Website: apple
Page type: payment
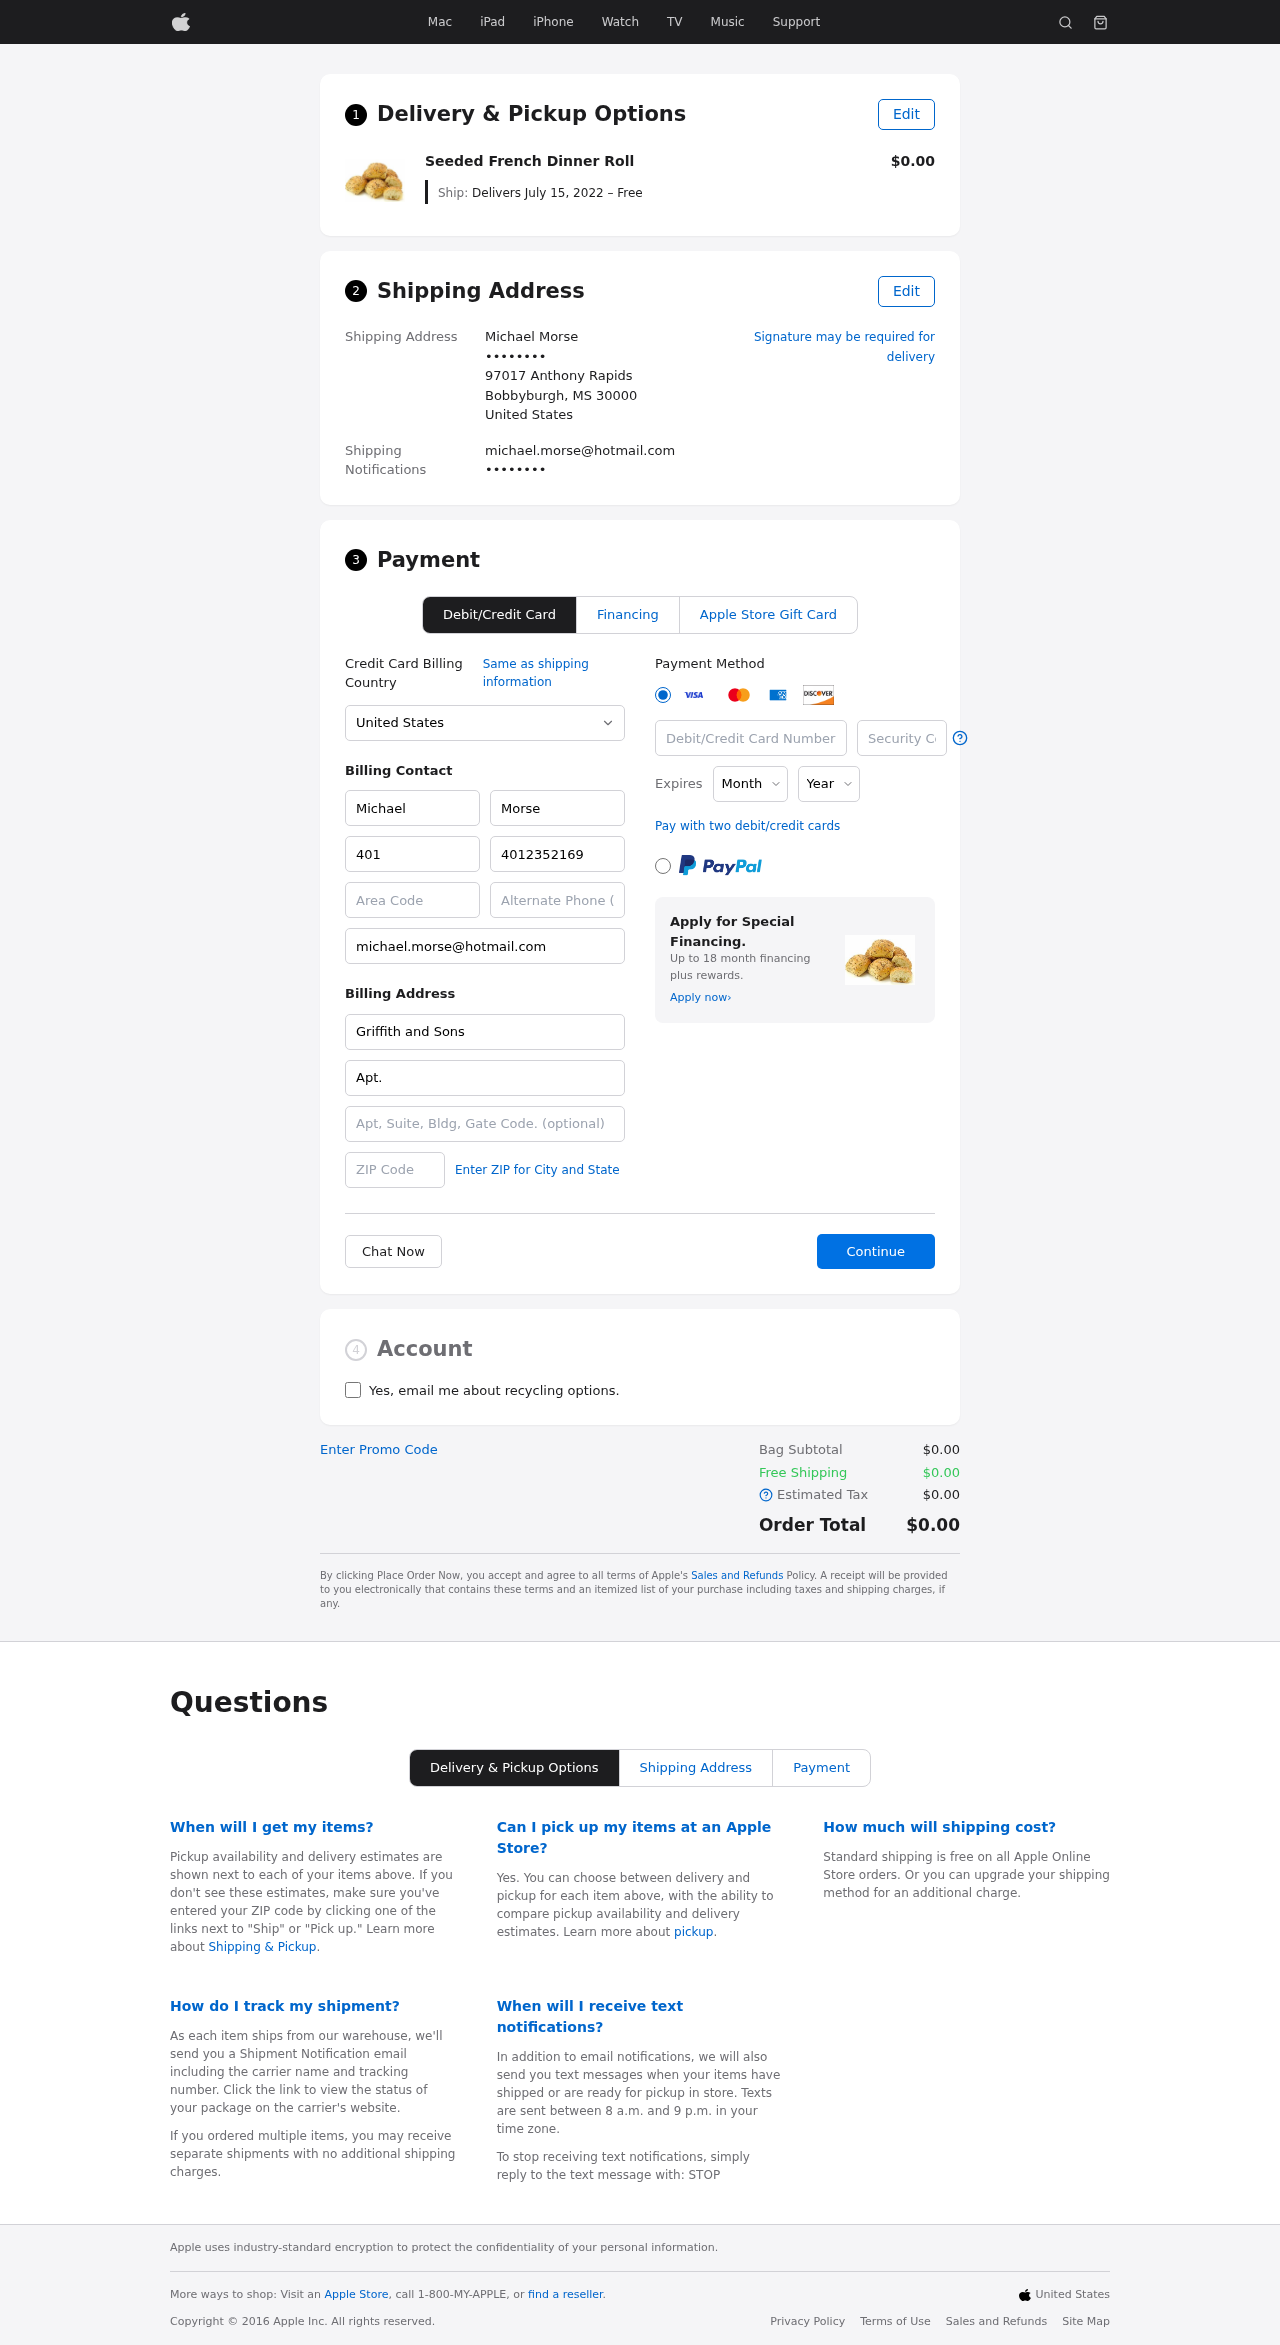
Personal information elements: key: PII_CARD_CVV
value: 2368
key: PII_CARD_EXPIRY_MONTH
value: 09
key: PII_CARD_EXPIRY_YEAR
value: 30
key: PII_CARD_NUMBER
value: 3787 8509 7787 915
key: PII_CITY_STATE_ZIP
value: Bobbyburgh, MS 30000
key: PII_COMPANY
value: Griffith and Sons
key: PII_COUNTRY
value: United States
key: PII_EMAIL
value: michael.morse@hotmail.com
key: PII_EMAIL2
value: michael.morse@hotmail.com
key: PII_FIRSTNAME
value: Michael
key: PII_FULLNAME
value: Michael Morse
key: PII_LASTNAME
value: Morse
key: PII_PHONE3
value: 4012352169
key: PII_PHONE_AREA
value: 401
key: PII_POSTCODE2
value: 16684
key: PII_SECURITY_CODE
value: VU07
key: PII_STREET
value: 97017 Anthony Rapids
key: PII_STREET2
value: Apt. 436
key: PII_PHONE
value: ••••••••
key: PII_PHONE2
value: ••••••••
Product elements: key: PRODUCT1_NAME
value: Seeded French Dinner Roll
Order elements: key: ORDER_DELIVERY_DATE
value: Delivers July 15, 2022 – Free
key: ORDER_SUBTOTAL
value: $0.00
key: ORDER_SHIPPING_COST
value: $0.00
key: ORDER_TAX
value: $0.00
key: ORDER_TOTAL
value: $0.00